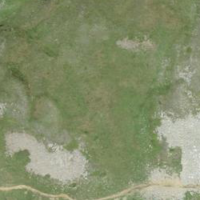
EUNIS habitat code: 26
Species observed at this site:
Issoria lathonia